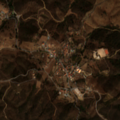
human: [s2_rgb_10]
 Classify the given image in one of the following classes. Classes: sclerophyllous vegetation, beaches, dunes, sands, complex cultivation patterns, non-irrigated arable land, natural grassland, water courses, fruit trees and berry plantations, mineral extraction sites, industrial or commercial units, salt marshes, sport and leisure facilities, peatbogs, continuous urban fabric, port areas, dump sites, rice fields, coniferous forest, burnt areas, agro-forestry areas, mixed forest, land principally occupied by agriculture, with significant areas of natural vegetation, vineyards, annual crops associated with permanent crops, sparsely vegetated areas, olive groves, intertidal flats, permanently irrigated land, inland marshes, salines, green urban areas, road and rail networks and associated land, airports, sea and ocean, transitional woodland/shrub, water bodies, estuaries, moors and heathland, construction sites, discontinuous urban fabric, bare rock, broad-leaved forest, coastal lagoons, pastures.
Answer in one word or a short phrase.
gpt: complex cultivation patterns, land principally occupied by agriculture, with significant areas of natural vegetation, agro-forestry areas, broad-leaved forest, transitional woodland/shrub